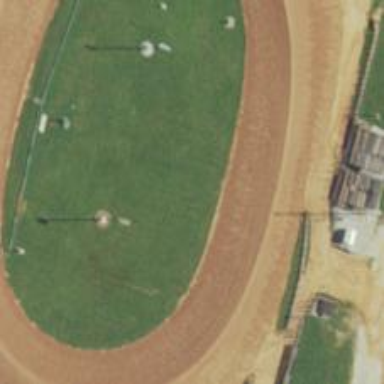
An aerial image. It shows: Dirt raceway for motor sports.